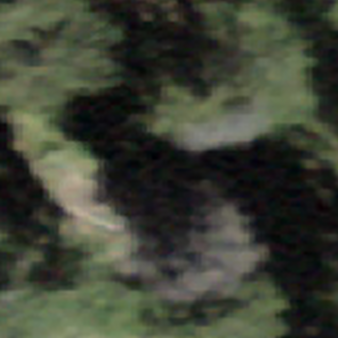
Label: other